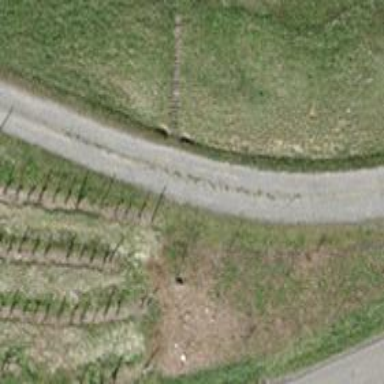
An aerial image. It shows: Track road with grade 1 pebblestone surface.